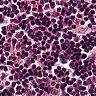
Metastatic tissue present: no